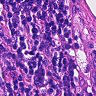
Metastatic tissue present: no